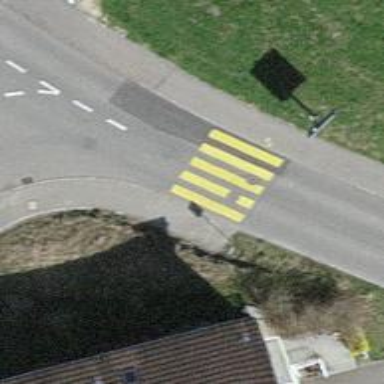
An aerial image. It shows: Marked road crossing.